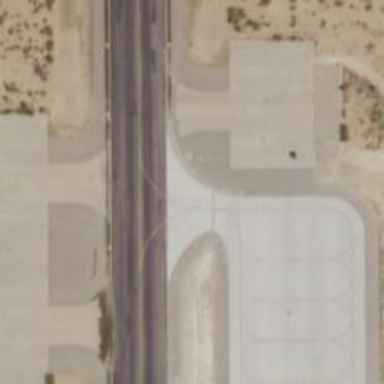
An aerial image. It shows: Image of taxiway at airport.